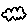
Label: cloud